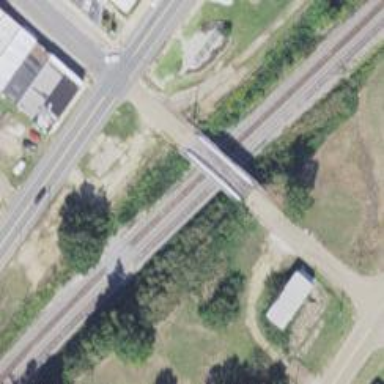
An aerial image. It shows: Footway bridge.